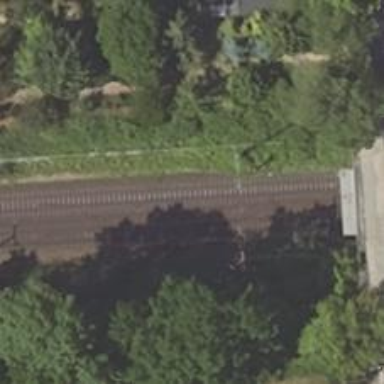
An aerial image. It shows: Railway signal.